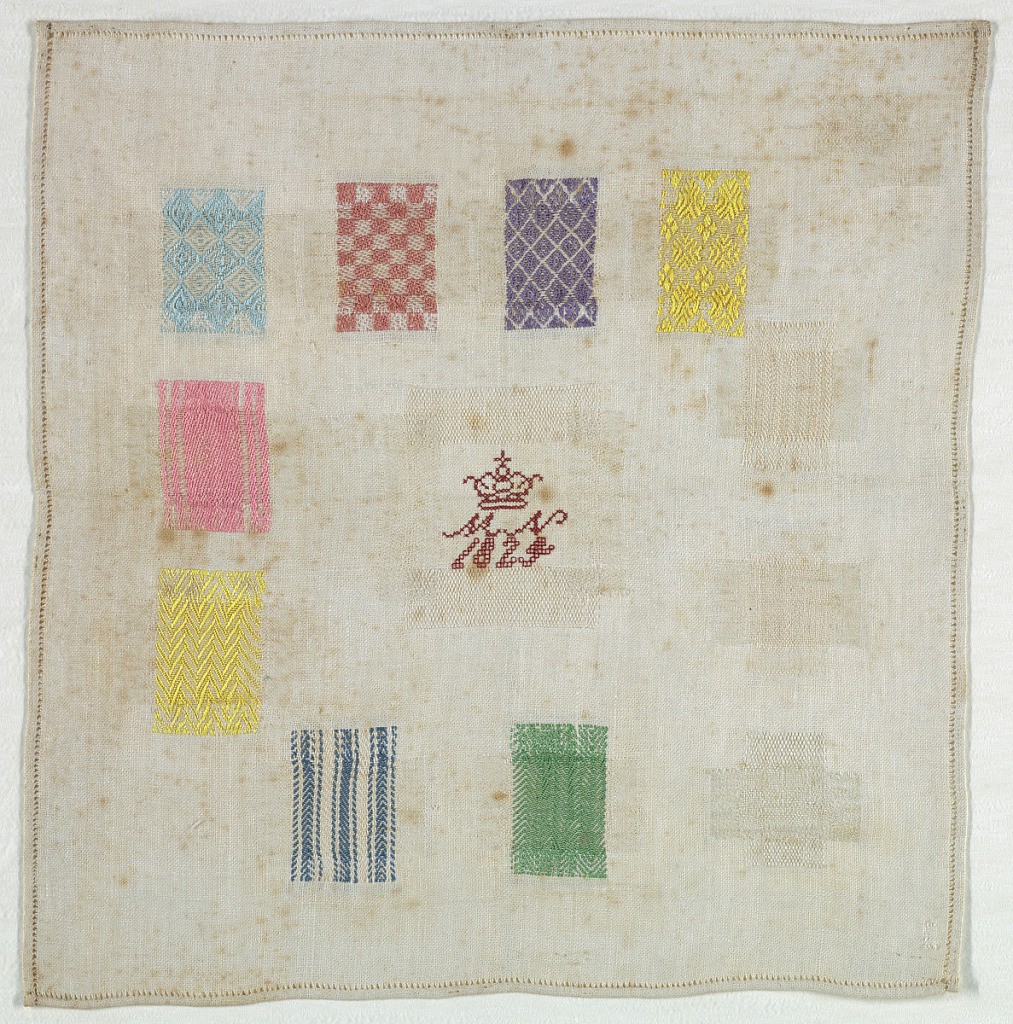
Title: Darning sampler
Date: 1824
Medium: silk embroidery on cotton foundation Technique: embroidered in running cross and four-sided stitch on plain weave foundation
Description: Eleven squares of pattern darning.  Insert patch in center with crowned monogram and date.